Field crop: tomato
Growth stage: 1
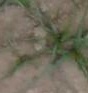
Species: cyperus